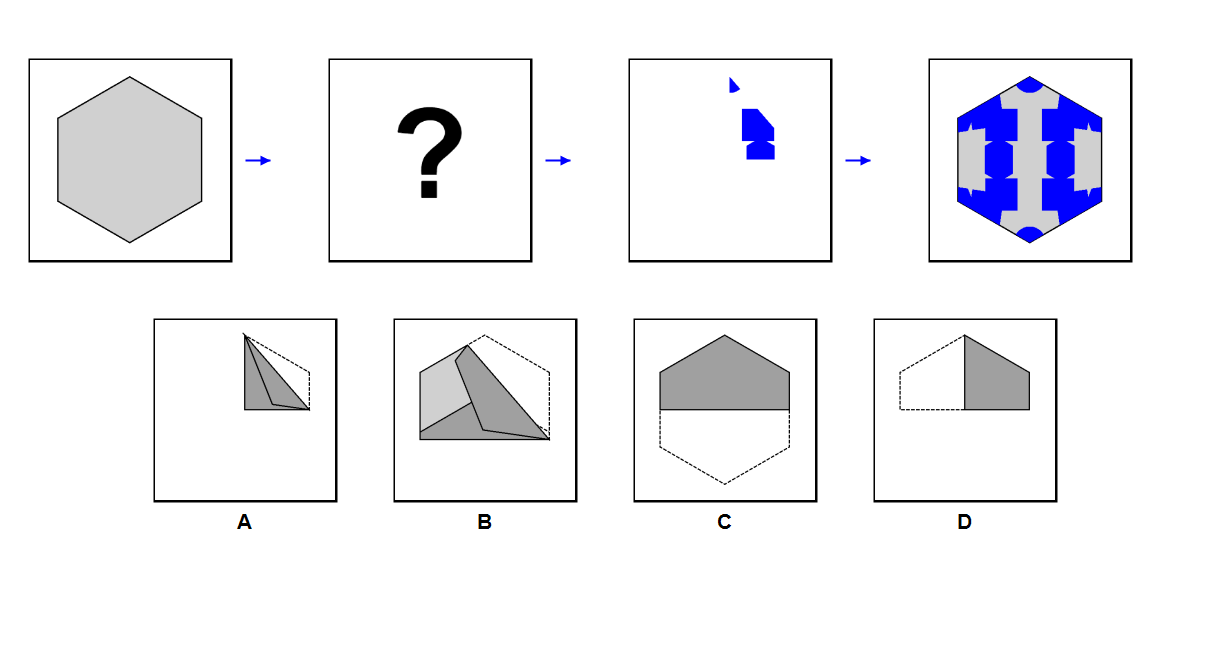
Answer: B